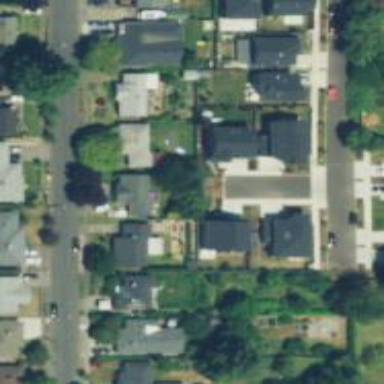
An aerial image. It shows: Residential road with sidewalk on the left.